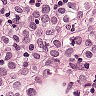
Metastatic tissue present: yes